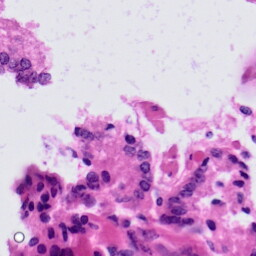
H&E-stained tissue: Prostate